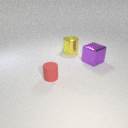
small red rubber cylinder in front of large yellow metal cylinder